Question: I'm looking to improve the delay estimation portion of a Simulink model. The input is an estimated impulse response for the system. I want the index of the first sample of the impulse response where the sum of the absolute values of it and the previous elements exceeeds a certain fraction of the total across the whole vector.
Here's my current solution:

The matrix sum runs along dimension 2. The prelookup block is set to clip. This is finding the element (possibly one off, I haven't thought that through yet) where 1% of the total is reached.
This seems overly complicated, and it isn't clear what it is trying to do without some explanation. I tried coming up with a solution based on the discrete integrator/accumulator block but couldn't come up with something better. It certainly does a lot more addition than it needs to with this solution, although performance isn't really an issue right now.
Is there a simpler way to get the running sum across a vector that I could put in place of the Toeplitz->Triangular->Sum section? Is there a better way overall to perform the whole lookup?
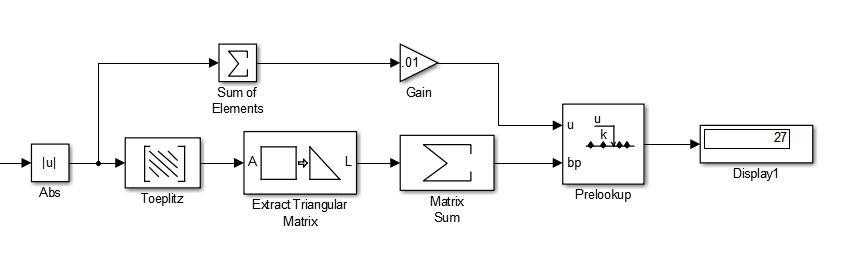
Answer: If you have DSP System toolbox, there is a "Cumulative Sum" block which should be able to replace your toeplitz, traiangular matrix and matrix sum.
<URL>
If you do not have DSP System toolbox, I suggest coding this in MATLAB Function block where it should be a one liner.
'''
y = cumsum(x);
'''
While you are there you may also want to code the entire logic in MATLAB Function block which in cases like this is easier to code and understand.